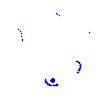
Particle: pion